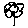
Label: flower